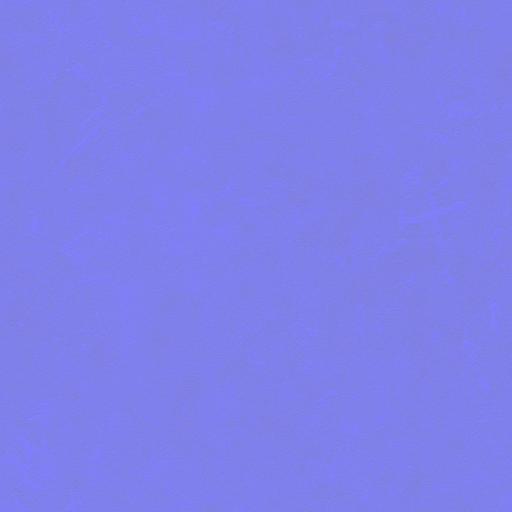
dust surface imperfections